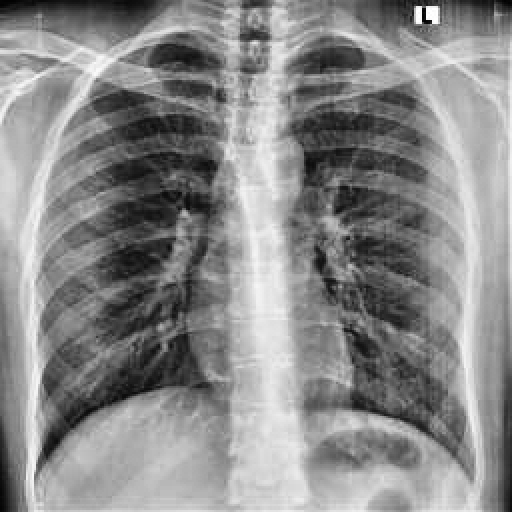
Finding: NORMAL